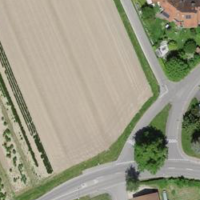
EUNIS habitat code: 55
Species observed at this site:
Lepidium draba